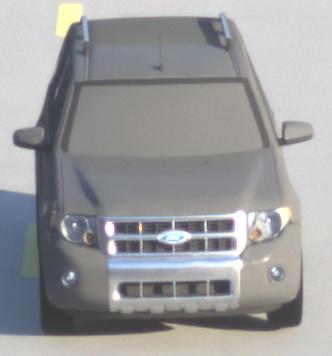
Make: Ford
Model: Escape Hybrid
Detailed model: -
Model produced from: 2004
Model produced until: 2012
Doors: 5
Color: gray
Road condition: dry road
Daytime: sunrise or sunset
Contrast: medium contrast